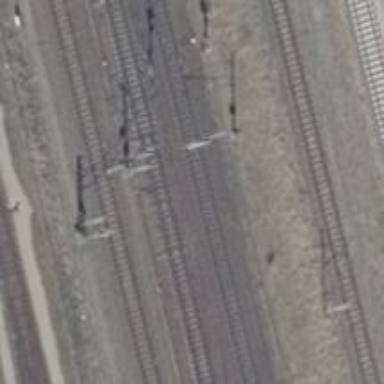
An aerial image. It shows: Railway switch with the turnout side on the right.